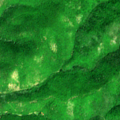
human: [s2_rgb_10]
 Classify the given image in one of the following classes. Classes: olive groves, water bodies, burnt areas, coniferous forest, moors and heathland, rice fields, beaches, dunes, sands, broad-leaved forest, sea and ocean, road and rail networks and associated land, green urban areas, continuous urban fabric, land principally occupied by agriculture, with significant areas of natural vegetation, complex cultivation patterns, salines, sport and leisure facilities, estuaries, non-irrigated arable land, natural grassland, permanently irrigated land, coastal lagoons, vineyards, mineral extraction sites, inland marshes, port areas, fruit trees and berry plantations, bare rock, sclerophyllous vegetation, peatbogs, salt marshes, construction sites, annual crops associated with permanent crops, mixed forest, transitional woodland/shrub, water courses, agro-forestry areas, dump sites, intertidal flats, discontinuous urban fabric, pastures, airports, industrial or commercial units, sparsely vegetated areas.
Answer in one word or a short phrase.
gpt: broad-leaved forest, transitional woodland/shrub